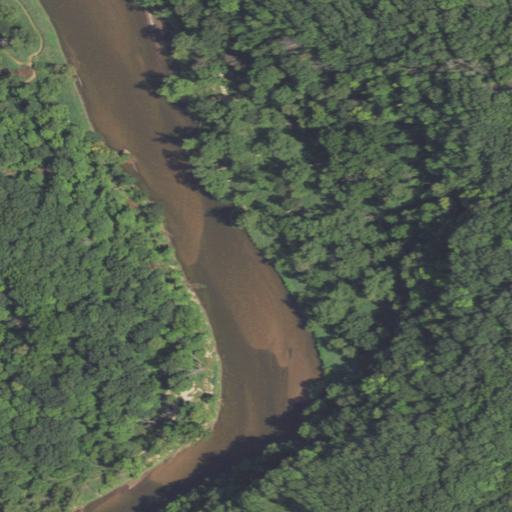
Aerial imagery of mountain in Iowa named Goose Rock containing deciduous forest, open water, mixed forest, woody wetlands, and herbaceous wetlands